Question: Similar to the following image (which it seems was generated by hand):

Is it possible to generate the areas circled in purple using matplotlib?
I know it is possible to have sidebars with the relevant color/density however I am interested in the shape itself.
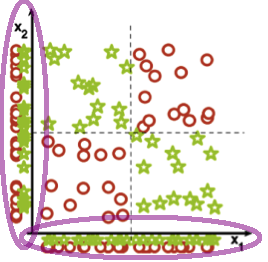
Answer: You can simply plot the items again with a fixed x and y respectively. Since by default items outside the axes are clipped, you have to set 'clip_on' to False when plotting.
'''
import matplotlib.pyplot as plt
import numpy as np
#stars
x1 = np.random.rand(4)
y1 = np.random.rand(4)
# circles
x2 = np.random.rand(4)
y2 = np.random.rand(4)
fig, ax = plt.subplots(subplot_kw={'aspect': 1, 'xlim': [0,1], 'ylim': [0,1]})
star_style = {'linestyle': 'none', 'marker': (5,1), 'ms': 16, 'mec': 'r', 'mfc': 'none', 'mew': 2}
circ_style = {'linestyle': 'none', 'marker': 'o', 'ms': 14, 'mec': 'b', 'mfc': 'none', 'mew': 2}
ax.plot(x1, y1, **star_style)
ax.plot(np.full_like(x1, -0.1), y1, clip_on=False, **star_style)
ax.plot(x1, np.full_like(y1, -0.1), clip_on=False, **star_style)
ax.plot(x2, y2, **circ_style)
ax.plot(np.full_like(x2, -0.1), y2, clip_on=False, **circ_style)
ax.plot(x2, np.full_like(y2, -0.1), clip_on=False, **circ_style)
'''